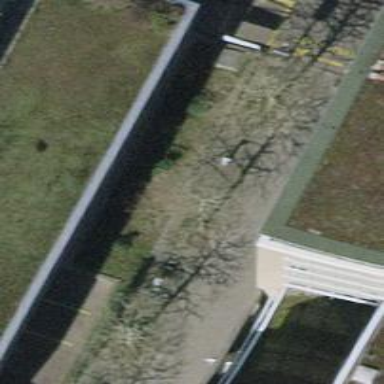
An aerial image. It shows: Bicycle parking area with stands available.